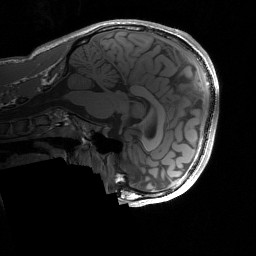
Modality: T1w
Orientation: sagittal
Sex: male
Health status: ill
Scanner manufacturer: siemens
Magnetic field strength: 3 T
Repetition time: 1.57 s
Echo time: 0.00275 s